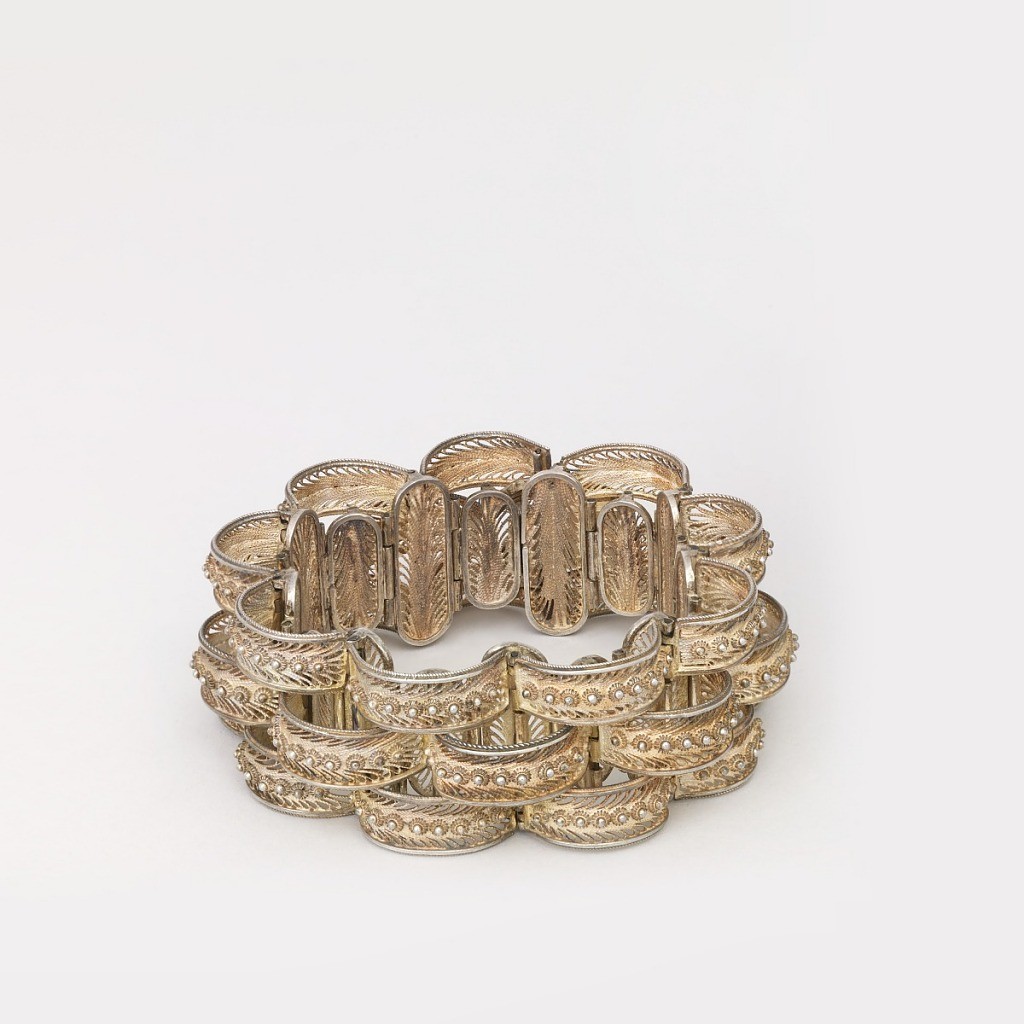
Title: Bracelet, comb and earrings
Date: ca. 1875
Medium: filigree, silver
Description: Parure: comb, tortoise shell and filigree; bracelet, filigree; pair of earrings, silver.